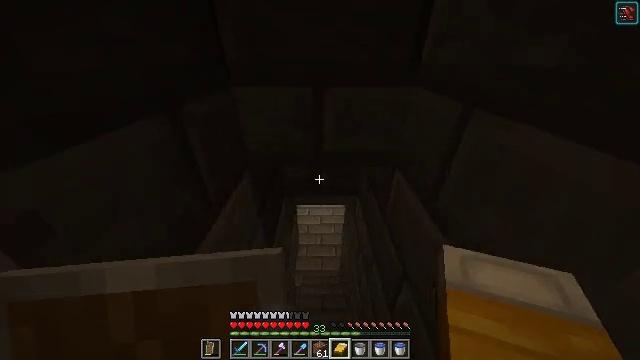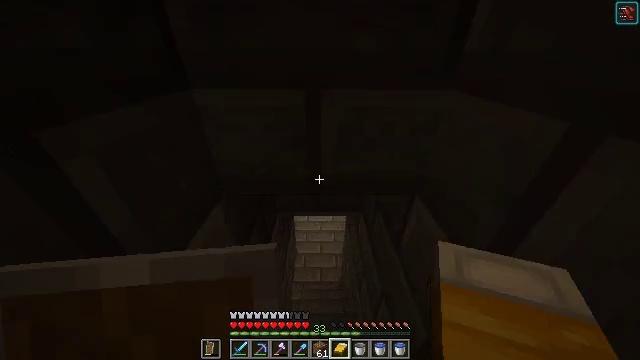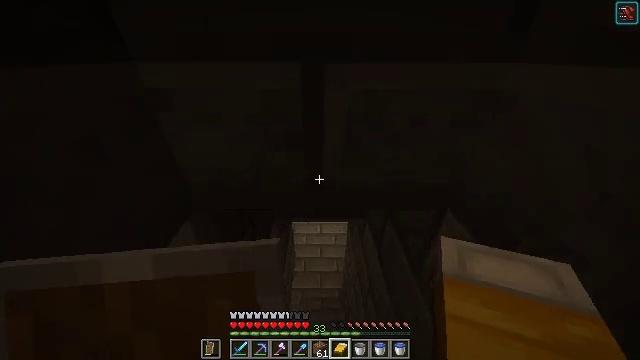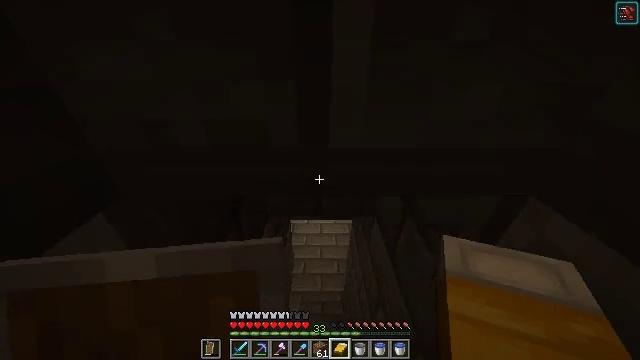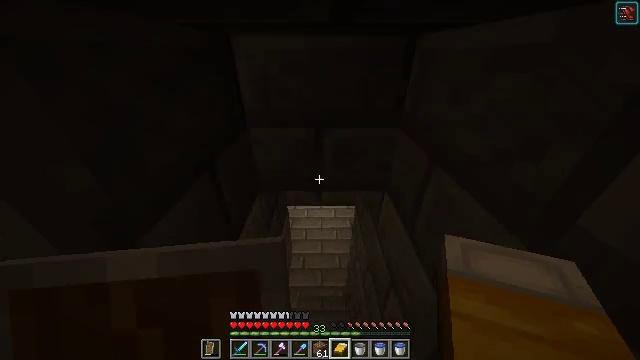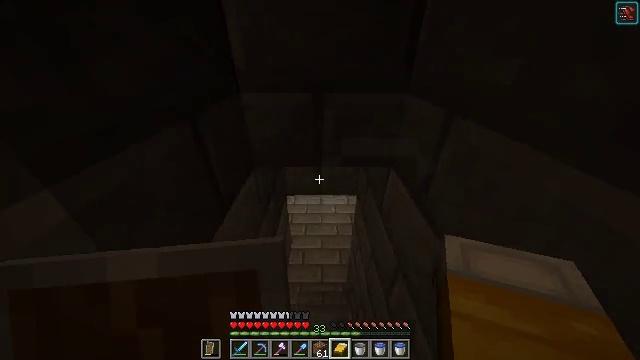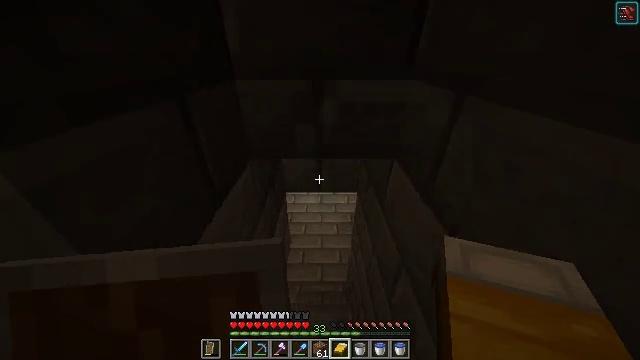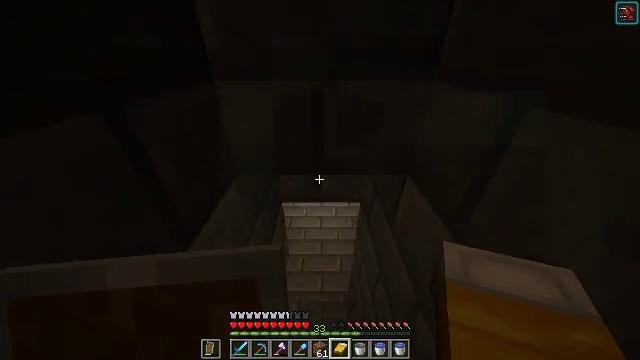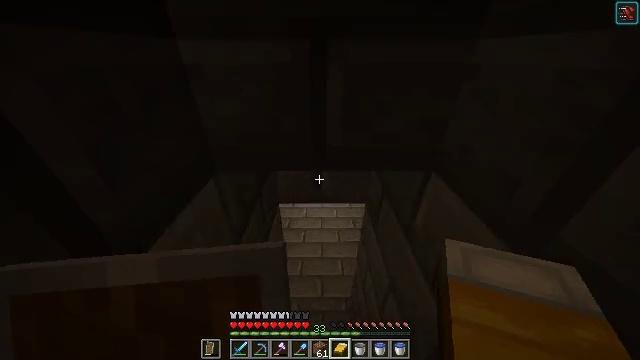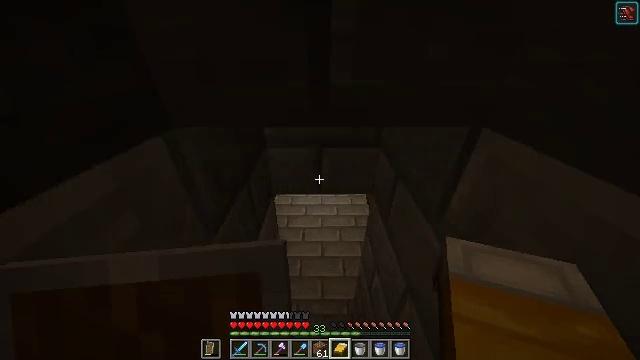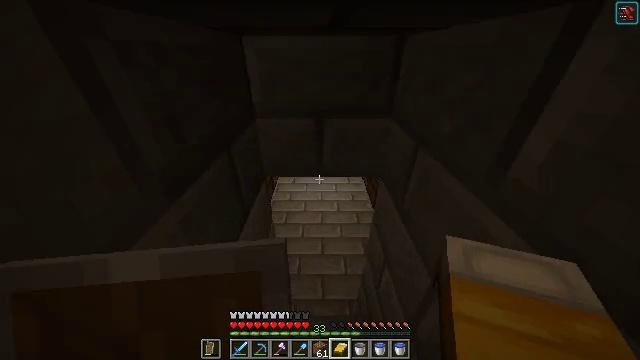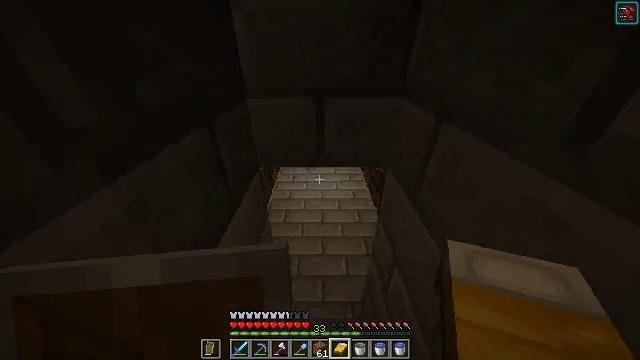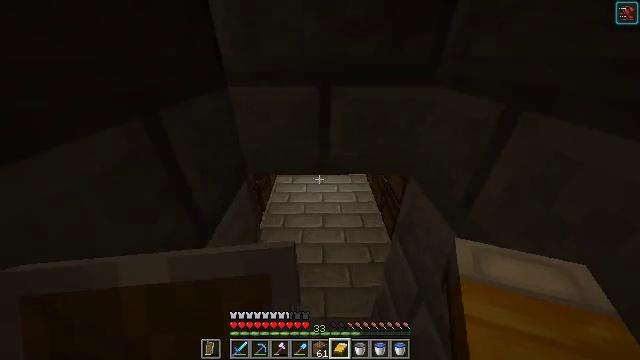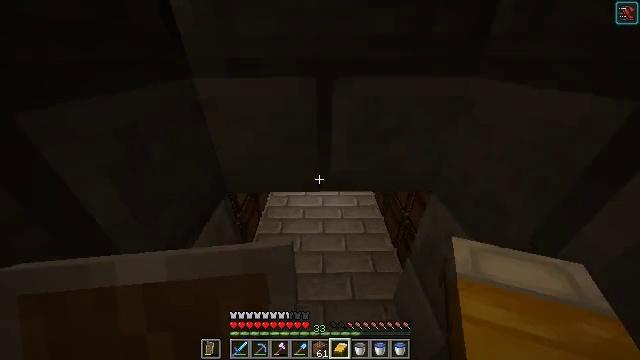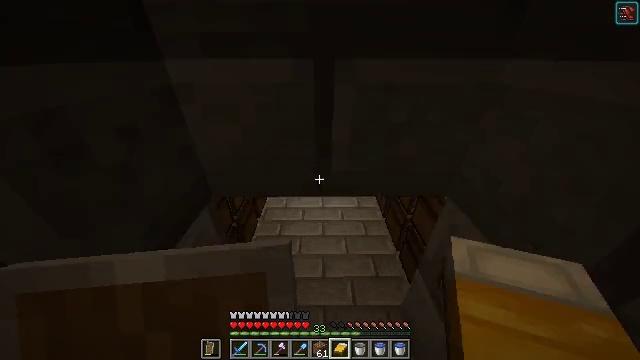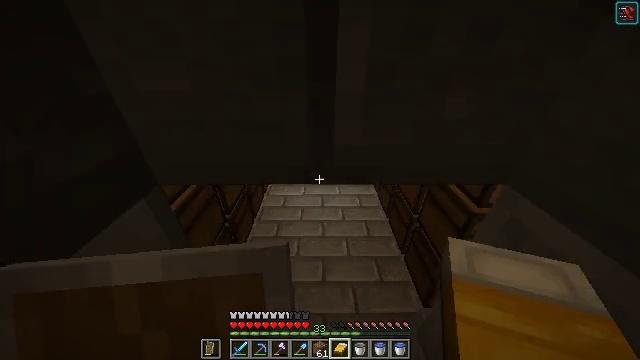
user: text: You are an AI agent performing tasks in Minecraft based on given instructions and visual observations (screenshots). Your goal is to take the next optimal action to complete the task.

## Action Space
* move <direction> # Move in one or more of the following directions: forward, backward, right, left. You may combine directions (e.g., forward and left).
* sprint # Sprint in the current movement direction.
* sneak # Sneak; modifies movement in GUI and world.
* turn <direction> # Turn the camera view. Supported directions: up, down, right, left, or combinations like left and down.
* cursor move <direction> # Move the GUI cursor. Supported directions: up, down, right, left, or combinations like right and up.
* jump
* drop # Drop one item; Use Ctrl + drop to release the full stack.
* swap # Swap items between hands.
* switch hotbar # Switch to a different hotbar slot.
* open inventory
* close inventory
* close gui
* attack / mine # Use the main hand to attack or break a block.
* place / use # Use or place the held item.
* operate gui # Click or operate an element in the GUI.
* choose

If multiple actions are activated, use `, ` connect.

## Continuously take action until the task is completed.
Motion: motion action
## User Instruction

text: Create red dye from beetroot in the crafting menu.
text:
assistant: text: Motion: move forward
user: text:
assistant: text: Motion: move forward
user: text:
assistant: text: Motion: move forward
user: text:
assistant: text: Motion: move forward
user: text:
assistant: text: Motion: move forward
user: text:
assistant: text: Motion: move forward
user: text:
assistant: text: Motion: move forward
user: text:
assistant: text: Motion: move forward
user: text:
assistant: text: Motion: move forward
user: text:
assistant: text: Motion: move forward
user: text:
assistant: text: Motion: move forward
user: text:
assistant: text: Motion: move forward
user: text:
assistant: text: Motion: move forward
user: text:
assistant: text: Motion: move forward
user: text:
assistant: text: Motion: move forward
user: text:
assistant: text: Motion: move forward
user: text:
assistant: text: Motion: move forward
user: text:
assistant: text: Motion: move forward
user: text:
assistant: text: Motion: move forward
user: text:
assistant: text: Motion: move forward
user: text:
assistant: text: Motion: move forward
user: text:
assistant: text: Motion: move forward
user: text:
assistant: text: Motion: move forward
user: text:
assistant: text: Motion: move forward
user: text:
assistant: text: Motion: move forward
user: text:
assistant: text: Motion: move forward
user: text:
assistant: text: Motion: move forward
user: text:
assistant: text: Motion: move forward
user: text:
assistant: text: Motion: move forward
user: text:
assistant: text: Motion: move forward, turn up